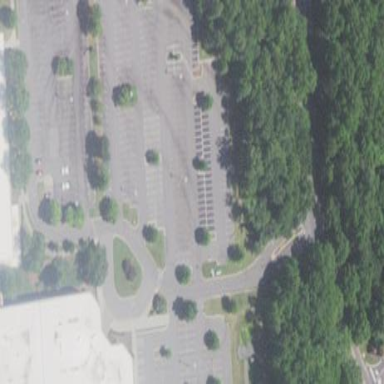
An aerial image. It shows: Parking area.